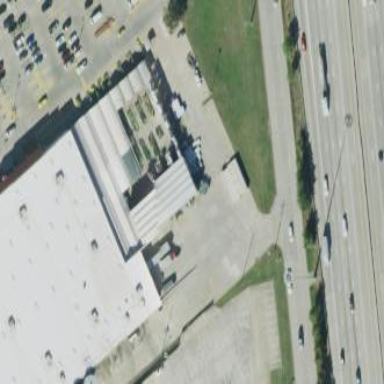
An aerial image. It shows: View of roof of building.